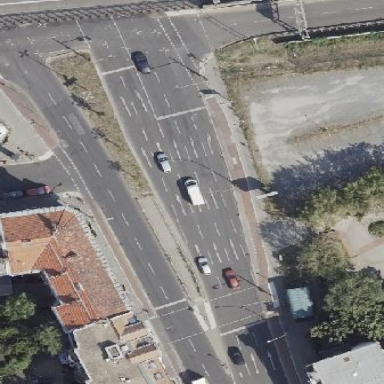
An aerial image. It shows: Traffic island serving as traffic calming measure.